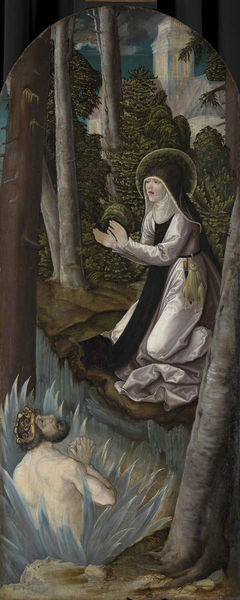
Titel: Die Heilige Ottilie erlöst durch ihre Fürbitte ihren Vater aus dem Fegefeuer
Künstler: Oberrheinisch - Schweizerisch
Standort: Karlsruhe
Institution: Staatliche Kunsthalle Karlsruhe
Schlagwörter: baum, berg, blau, felsen, feuer, gemälde, gott, himmel, laub, mann, nackt, nackter, umhang, wasser, weiß, baumstämme, bäume, fluss, grün, sand, see, stadt, ufer, blume, braun, frau, hintergrund, holz, kleid, licht, schwarz, blüte, gebäude, gras, gürtel, haus, rasen, schleier, schloss, tuch, beige, malerei, bart, bibel, steine, bild, hände, öl, baumstamm, erde, natur, stamm, busch, büsche, gebüsch, kirche, boden, gewand, haare, mutter, pflanze, pflanzen, gotik, krone, rosa, wald, rund, turm, wellen, bogen, berge, fels, schlucht, rundbogen, stämme, arch, blue, church, crown, hands, hat, king, könig, men, people, religious, robes, white, women, belt, black, dark, dress, gray, green, hair, old, painting, woman, kopftuch, brown, plant, flamme, burg, bla, kloster, religion, flammen, uniform, knien, nonne, beten, gebet, schwester, kranz, tracht, spritzen, hand, heiligenschein, wood, singen, nimbus, flower, jesus, fegefeuer, hölle, angel, clouds, hell, man, naked, nude, rock, rocks, sky, tree, flehen, kniend, mittelalter, vision, knieen, building, house, landscape, mountain, nature, water, tower, trees, erscheinung, heiliger, heilige, märtyrer, forest, bushes, night, plants, huhn, anbeten, drawing, heilig, maria, frame, anbetung, glauben, betend, maria magdalena, bitte, mother, mouth, scarf, beard, saint, dornenkrone, weise, couple, bitten, gläubige, rettung, aureole, virgin, betteln, kapuze, satin, outside, geist, unterwelt, human, arms, leaves, trunk, archway, temple, prayer, back, apron, bush, wunder, god, christ, erscheinen, figure, byzanz, splash, heiligenkranz, peace, spire, gnade, kniet, soil, fürbitte, ertrinken, neptun, christian, mary, heiligsprechung, altdorfer, poseidon, bible, blessing, kneeling, biblical, pray, sünderin, angezogen, faith, scary, well, hope, mantel, praying, chapel, veil, knee, baptism, muscles, pain, despair, woods, halo, bath, holy, thorns, kneel, gbet, trunks, wild, birth, tassel, greenery, spirit, headdress, curly, nun, bark, legend, miracle, topless, dornenbusch, haloes, folly, visitation, religous, worship, clasped hands, forgiveness, habit, diptych, cowl, magdalene, purse, teresa, screaming, verzeihen, shouting, girdle, chrsit, chritlich, grun, clasped, trauig, grünlaub, geschichte, dornbusch, fensen, ßnonne, wildernes, gläuige, kneelling, kastel, couploe, ain, belife, anbeutng, separation, honne, halluzinatioin